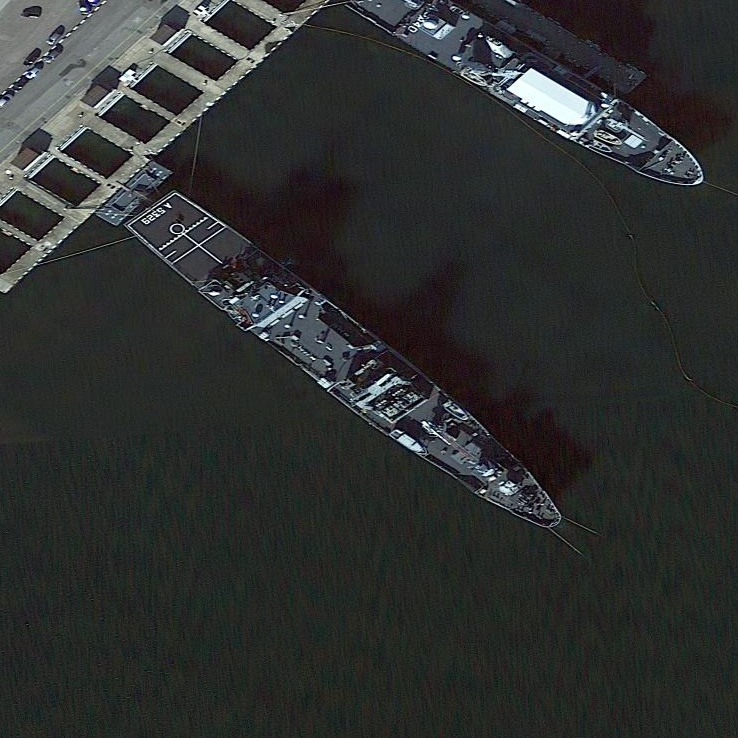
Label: destroyer